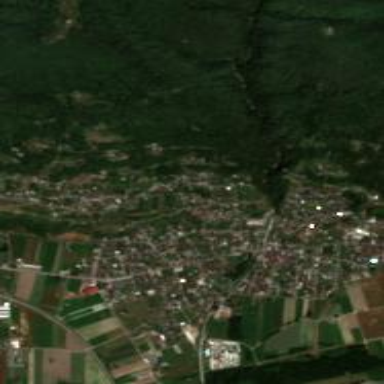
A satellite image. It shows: Small hamlet.